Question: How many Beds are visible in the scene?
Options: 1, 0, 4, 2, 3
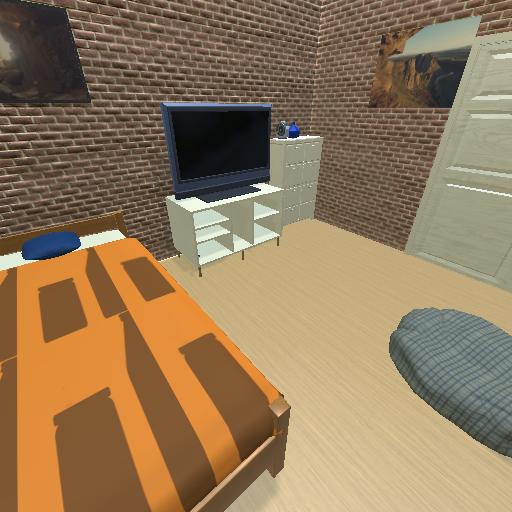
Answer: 1